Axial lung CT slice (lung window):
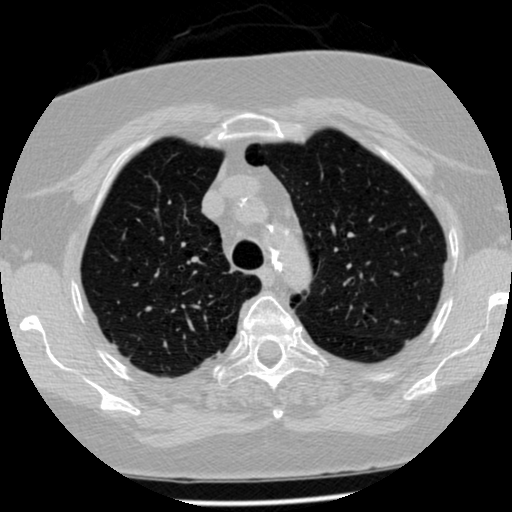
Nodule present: no